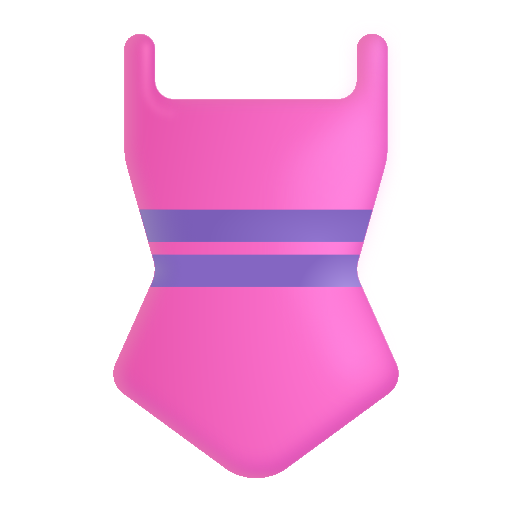
one piece swimsuit color